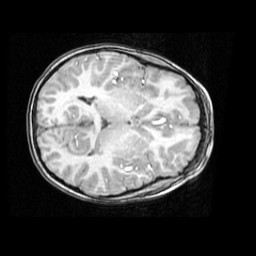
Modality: T1w
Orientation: axial
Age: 9
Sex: male
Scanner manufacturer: ge
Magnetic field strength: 1.5 T
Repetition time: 0.03333 s
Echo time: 0.008 s